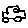
Label: car